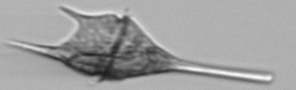
Label: Tripos_lineatus